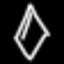
Label: diamond